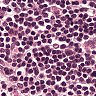
Metastatic tissue present: no